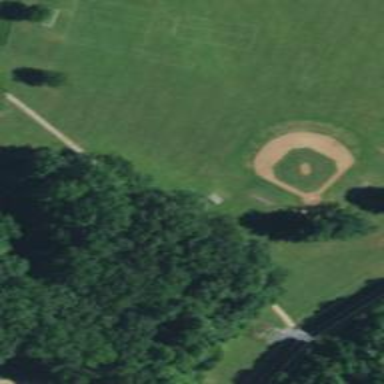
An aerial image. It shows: Baseball pitch for leisure and sports activities.